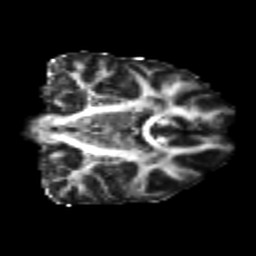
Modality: FA
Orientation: coronal
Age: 19
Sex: female
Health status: healthy
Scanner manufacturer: philips
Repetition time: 7.384 s
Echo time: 0.08599 s